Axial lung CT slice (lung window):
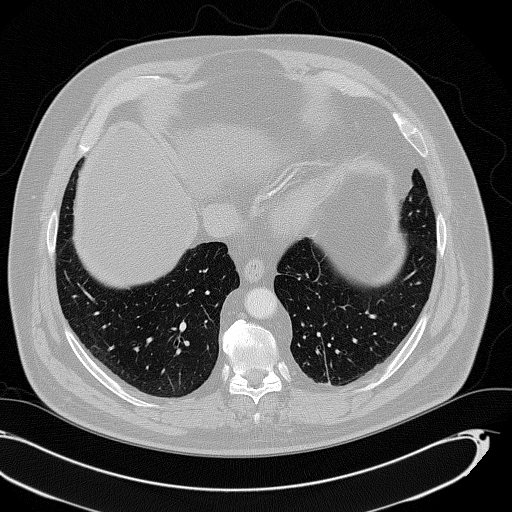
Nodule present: no